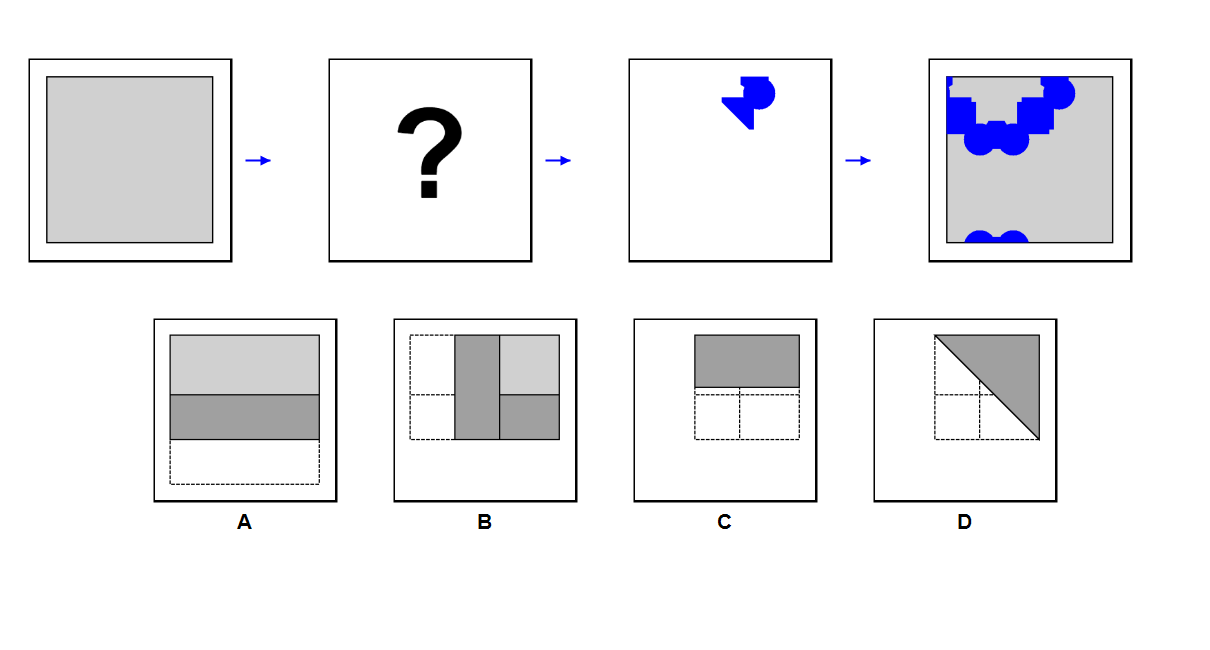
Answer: C